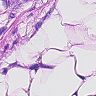
Metastatic tissue present: yes